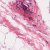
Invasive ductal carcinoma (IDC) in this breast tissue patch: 0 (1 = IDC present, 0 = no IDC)